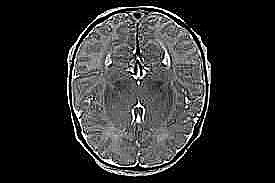
Label: notumor